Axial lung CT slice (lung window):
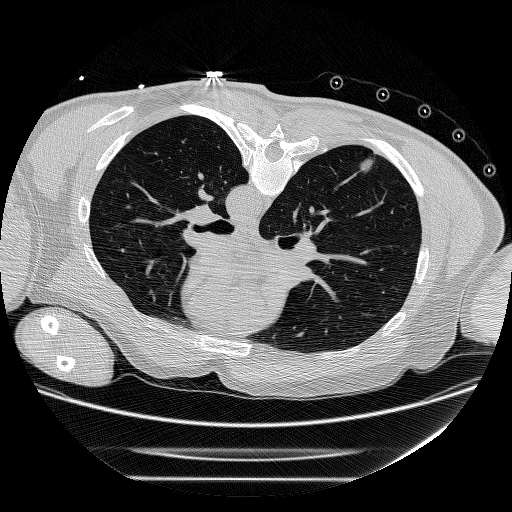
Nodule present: yes
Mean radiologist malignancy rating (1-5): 4.25